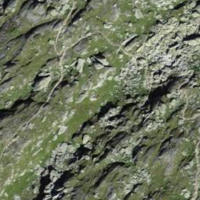
EUNIS habitat code: 26
Species observed at this site:
Corvus corax
Geum montanum